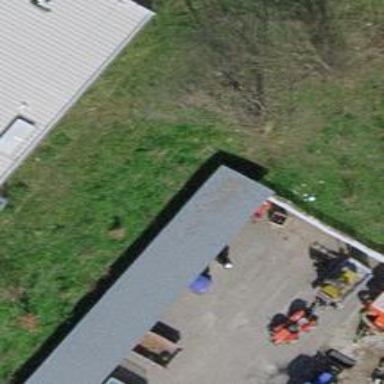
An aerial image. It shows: View of roof of building.